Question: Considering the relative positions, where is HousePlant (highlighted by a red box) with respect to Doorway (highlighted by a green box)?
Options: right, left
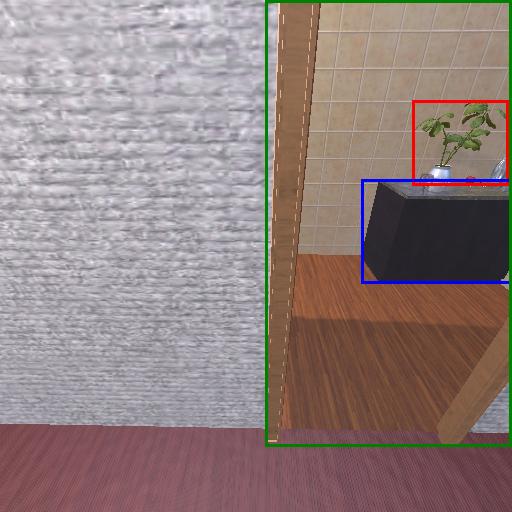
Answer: right